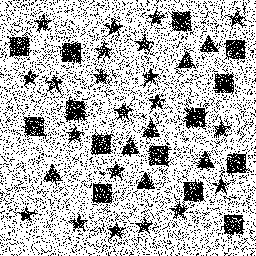
Squares: 14
Triangles: 7
Stars: 21
Total shapes: 42